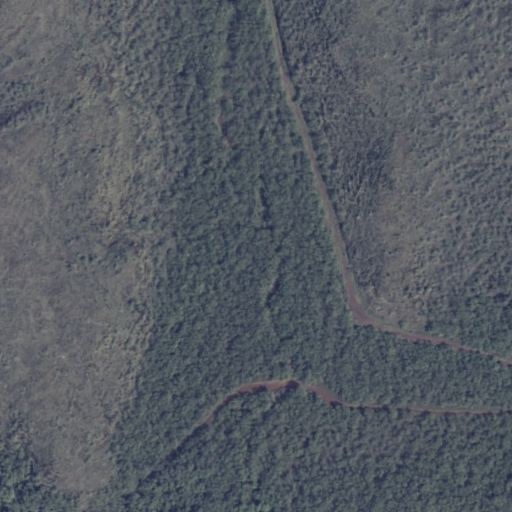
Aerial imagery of valley in Hawaii named Hālena Gulch containing only unknown